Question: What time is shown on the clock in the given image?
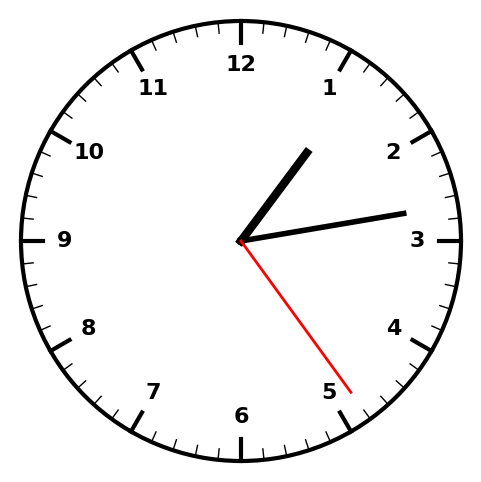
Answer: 01:13:24